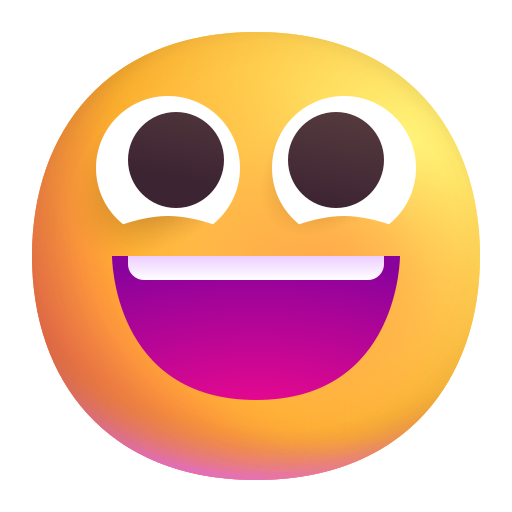
grinning face color